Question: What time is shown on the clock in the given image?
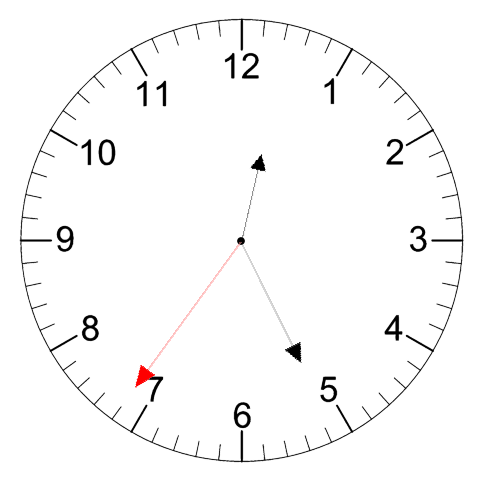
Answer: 12:25:36